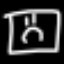
Label: square